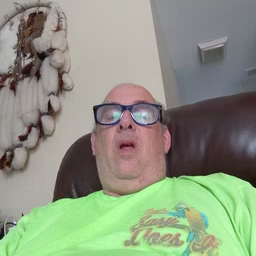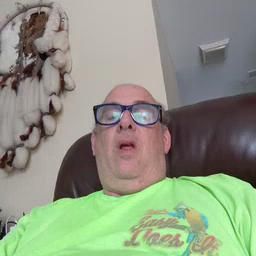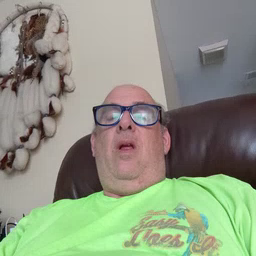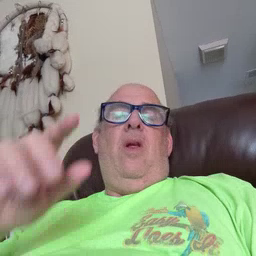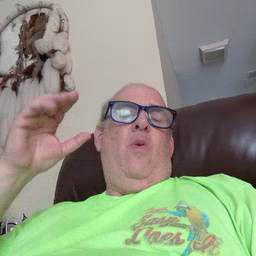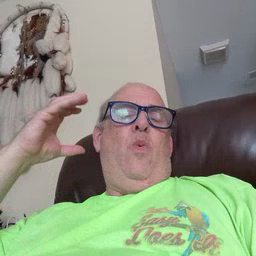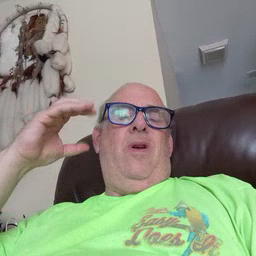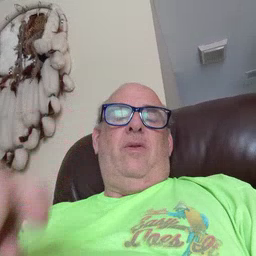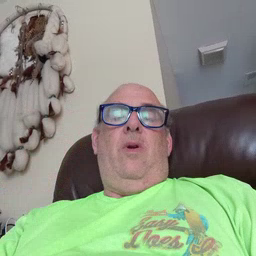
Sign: radio